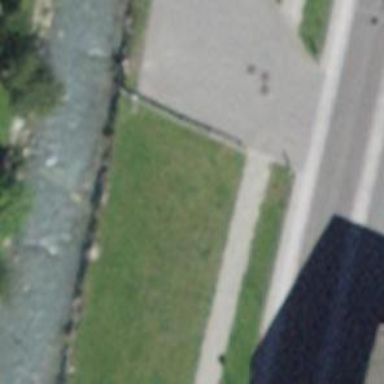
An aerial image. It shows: Footway made of paving stones.